Field crop: maize
Growth stage: 1
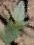
Species: datura